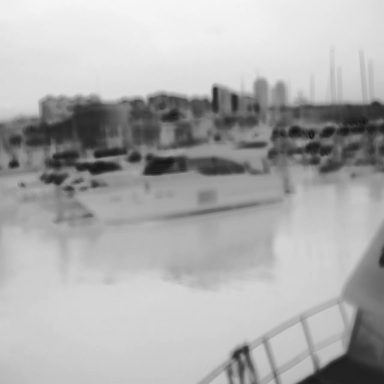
There are four canoes in the infrared image.